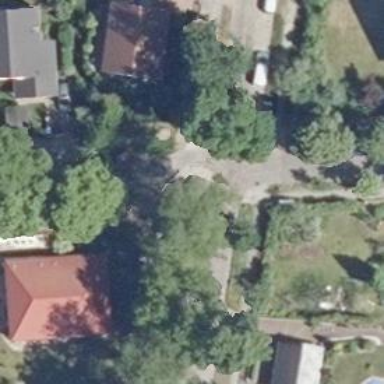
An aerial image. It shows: Residential road with sidewalks on both sides.